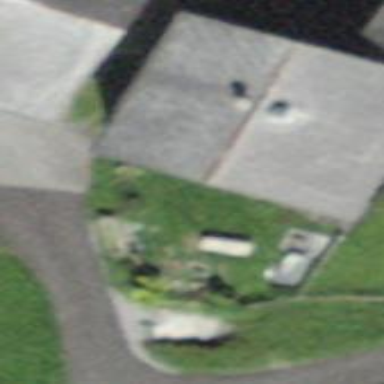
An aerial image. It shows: Semidetached house with gabled roof.